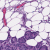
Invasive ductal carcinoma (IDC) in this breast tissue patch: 1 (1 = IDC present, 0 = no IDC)